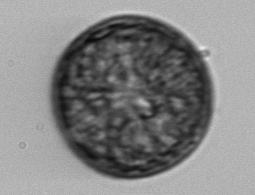
Label: Coscinodiscus